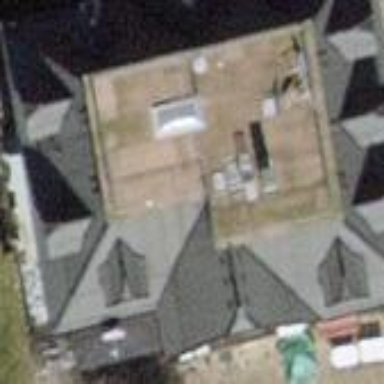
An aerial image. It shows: Unique house with quadruple saltbox roof shape.